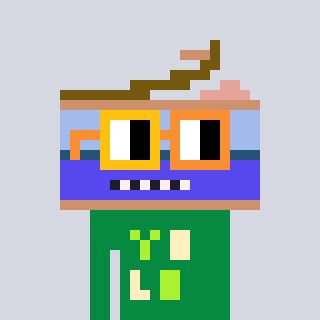
a pixel art character with square yellow and orange glasses, a canned ham-shaped head and a green-colored body on a cool background